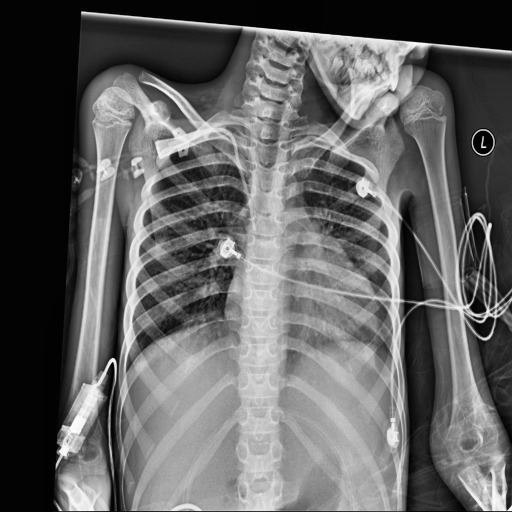
Finding: NORMAL